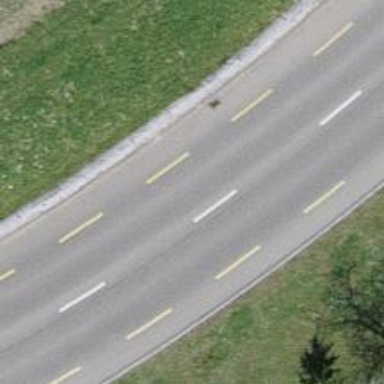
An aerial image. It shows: Secondary road with dedicated cycle lane.